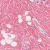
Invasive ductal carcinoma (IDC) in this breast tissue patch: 1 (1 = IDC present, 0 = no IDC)